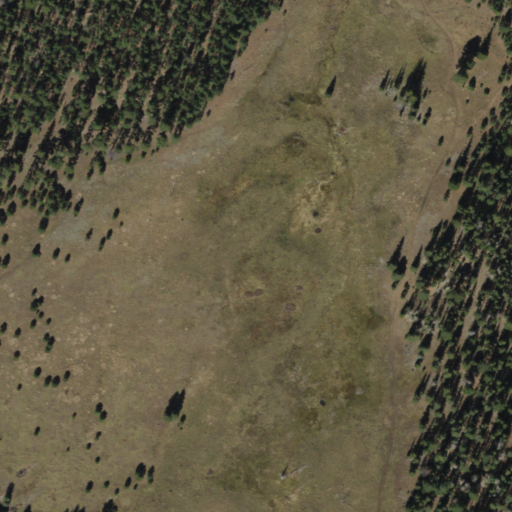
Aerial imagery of plain(s) in Arizona named Potato Patch containing grassland, evergreen forest, and herbaceous wetlands